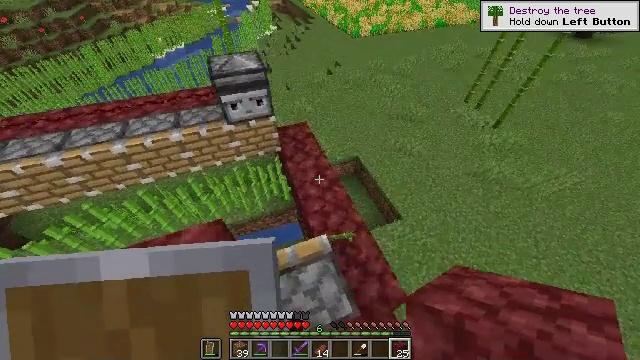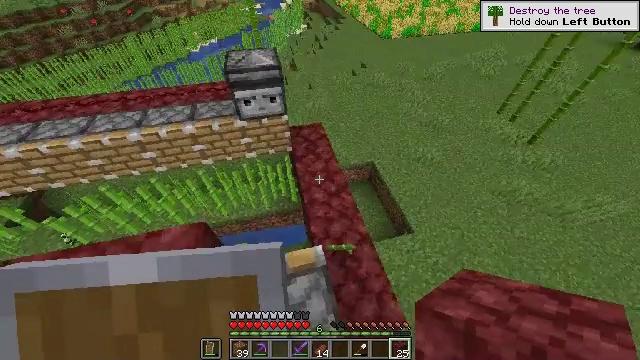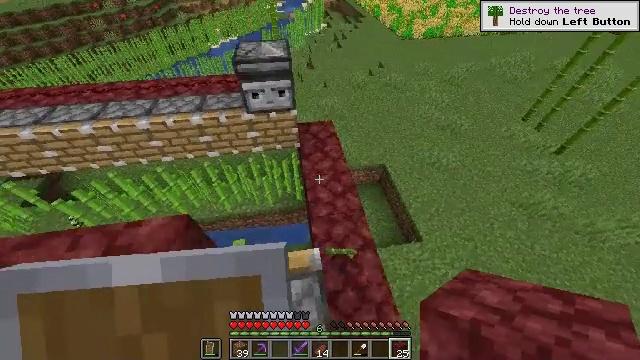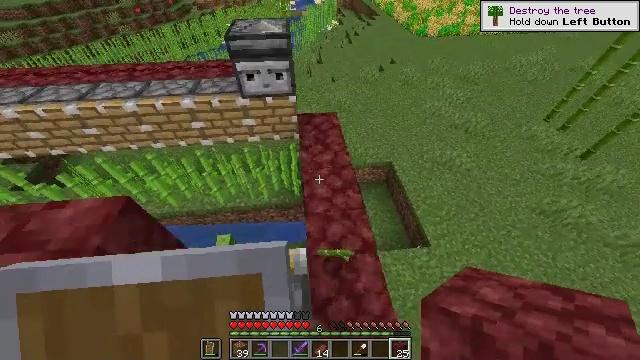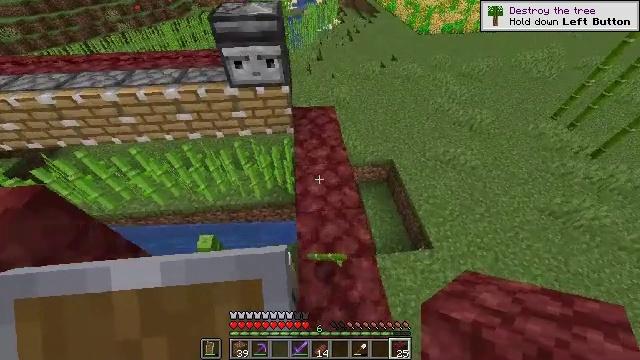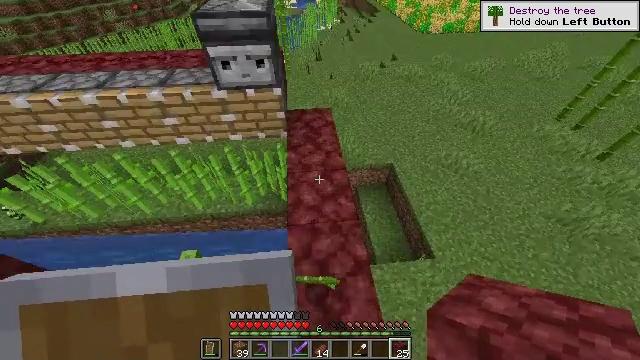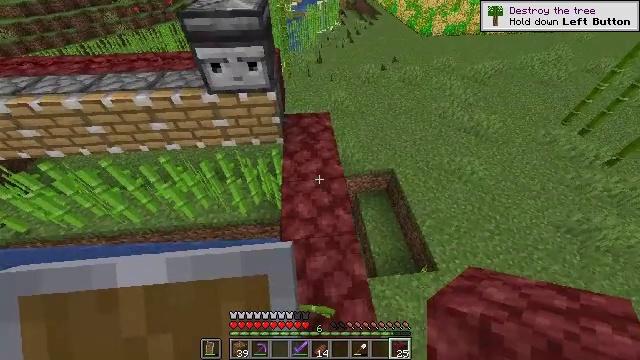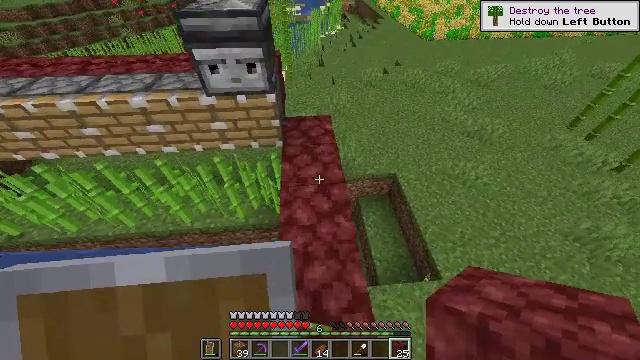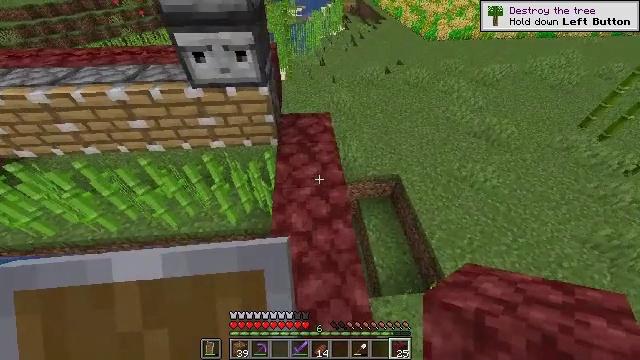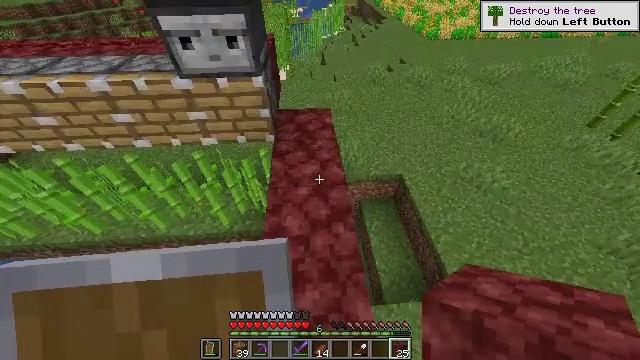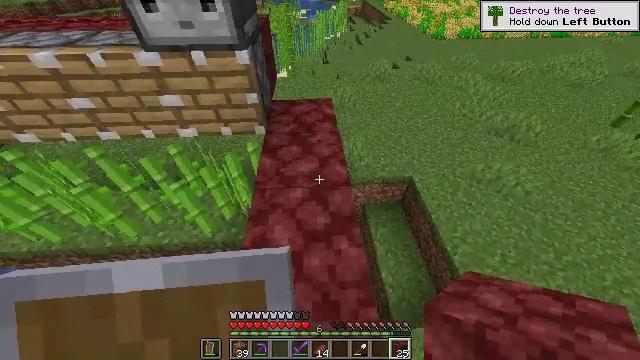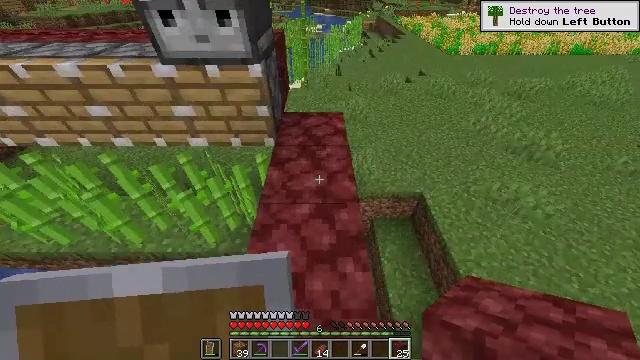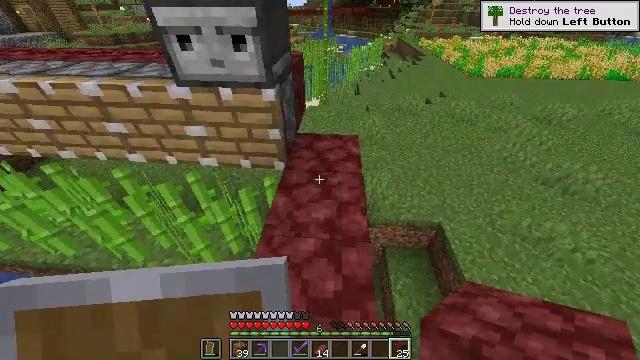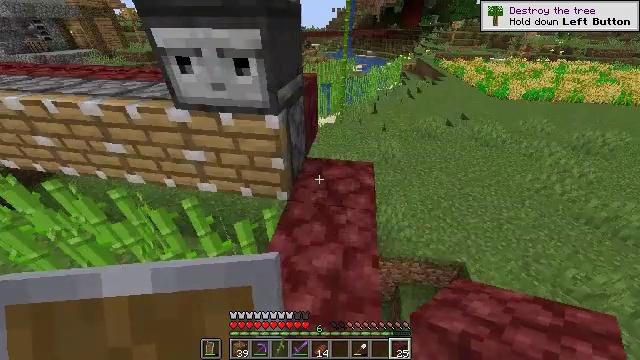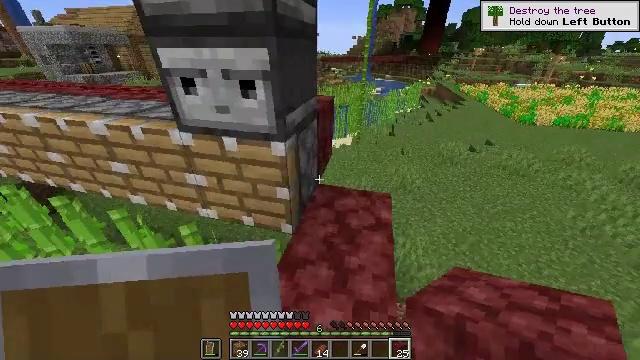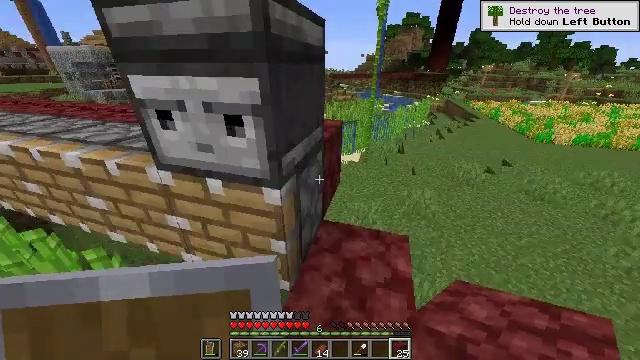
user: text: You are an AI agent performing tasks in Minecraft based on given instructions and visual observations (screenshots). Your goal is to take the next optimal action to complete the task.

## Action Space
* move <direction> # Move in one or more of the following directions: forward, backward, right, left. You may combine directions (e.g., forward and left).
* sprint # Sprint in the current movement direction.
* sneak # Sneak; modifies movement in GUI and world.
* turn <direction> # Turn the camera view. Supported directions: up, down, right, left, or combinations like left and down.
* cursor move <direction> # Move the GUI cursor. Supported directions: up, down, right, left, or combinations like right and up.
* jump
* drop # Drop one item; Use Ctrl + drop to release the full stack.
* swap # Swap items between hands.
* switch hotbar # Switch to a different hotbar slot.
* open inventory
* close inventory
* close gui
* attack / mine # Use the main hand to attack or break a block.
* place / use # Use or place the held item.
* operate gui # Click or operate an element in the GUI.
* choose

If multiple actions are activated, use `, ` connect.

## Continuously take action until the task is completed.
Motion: motion action
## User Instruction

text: Attack the observer device.
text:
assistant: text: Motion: move forward, turn left
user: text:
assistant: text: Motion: move forward, turn left
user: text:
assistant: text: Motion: move forward, turn left
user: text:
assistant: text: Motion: move forward
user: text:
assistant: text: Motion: move forward
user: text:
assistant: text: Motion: move forward
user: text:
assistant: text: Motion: move forward
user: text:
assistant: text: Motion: move forward
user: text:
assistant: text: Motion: move forward
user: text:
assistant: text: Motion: move forward
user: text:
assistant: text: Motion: move forward, turn left and up
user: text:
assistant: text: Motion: move forward, turn left and up
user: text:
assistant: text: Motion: move forward, turn left and up
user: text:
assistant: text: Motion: move forward, turn left and up
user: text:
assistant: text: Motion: move forward, turn left and up
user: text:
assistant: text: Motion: turn up
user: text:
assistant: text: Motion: turn left and up
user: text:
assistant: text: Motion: no_op
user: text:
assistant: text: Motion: no_op
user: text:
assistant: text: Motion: no_op
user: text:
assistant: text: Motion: turn left
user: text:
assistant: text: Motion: turn left and down
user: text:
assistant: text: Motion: move forward and move right, turn left and up
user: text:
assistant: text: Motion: move forward and move right, turn left and up
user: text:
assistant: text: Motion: move forward and move right, turn left and up
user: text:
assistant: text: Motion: move forward and move right, turn left and up
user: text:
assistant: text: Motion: turn left
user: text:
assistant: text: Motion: no_op
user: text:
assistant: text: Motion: turn left
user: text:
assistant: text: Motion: turn left